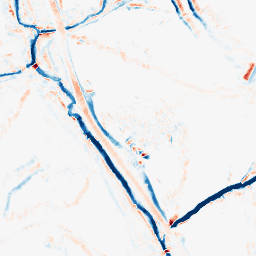
Category: morphological
Decomposition family: morphological_diamond
Decomposition parameters: operation: average
radius: 5
Upsampling method: sinc_hamming
Upsampling parameters: scale: 2
kernel_size: 8
Upsampling scale: 2